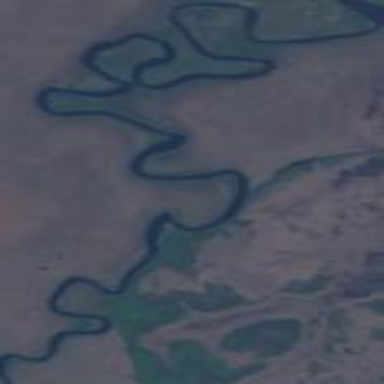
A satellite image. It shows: River flowing through natural water landscape.